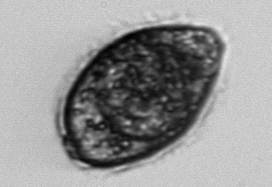
Label: Pleuronema